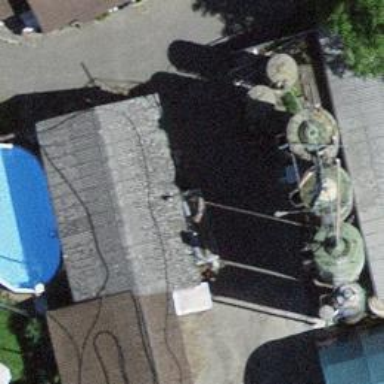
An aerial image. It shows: Shed building.